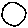
Label: circle